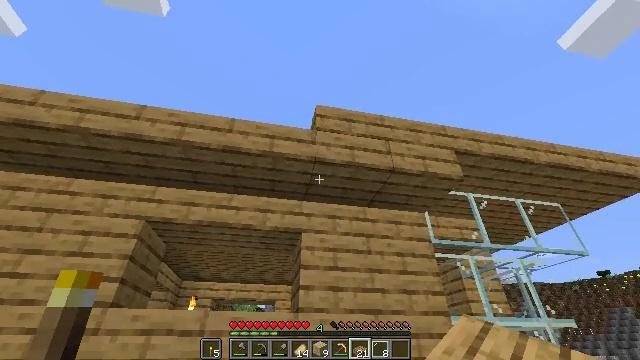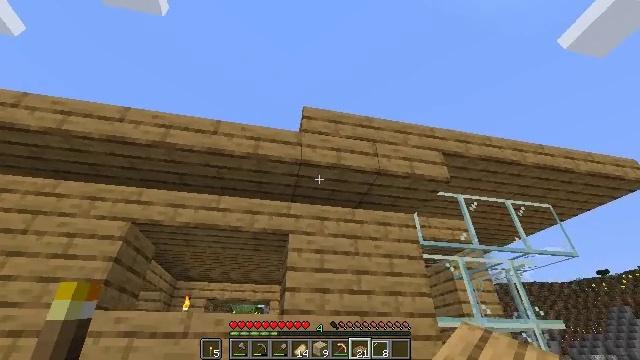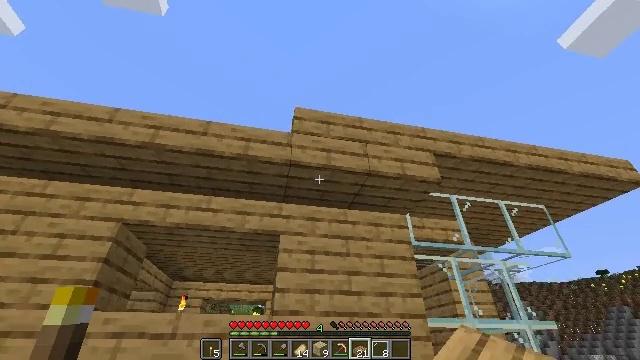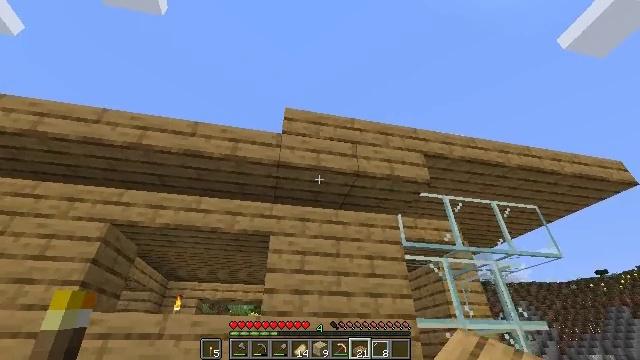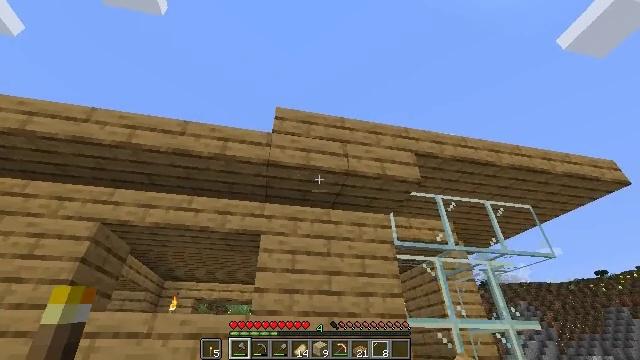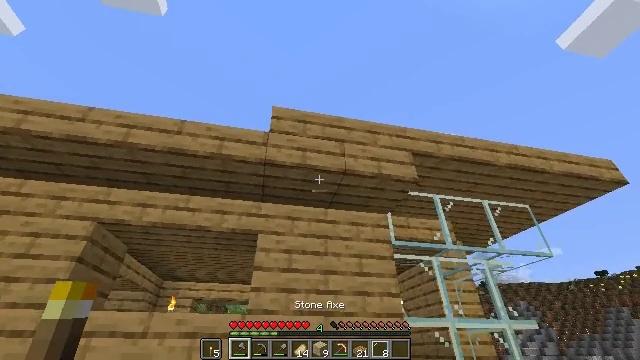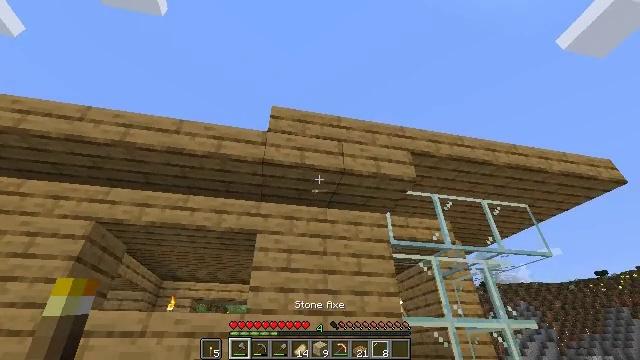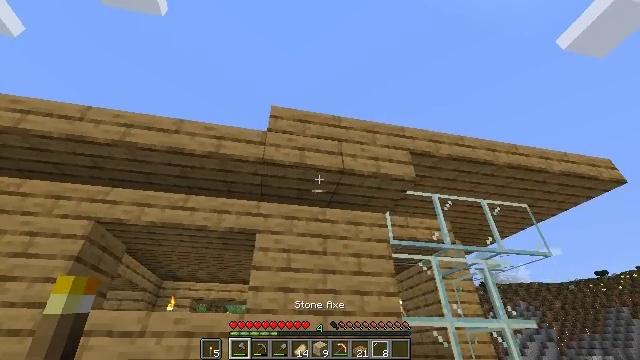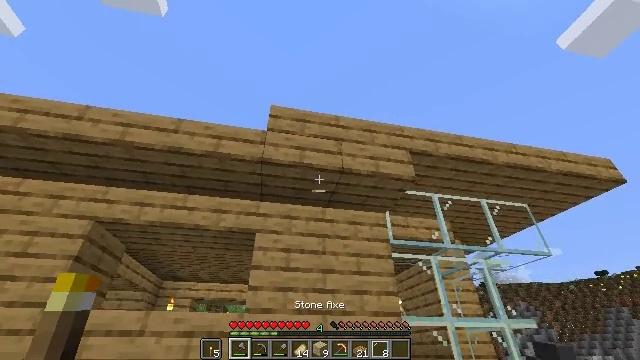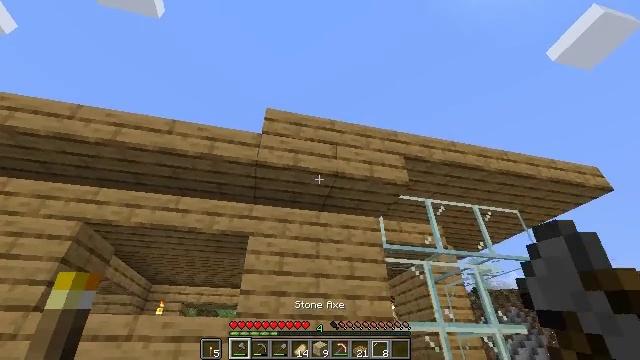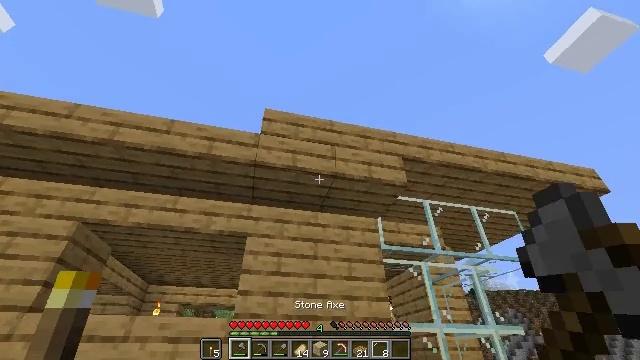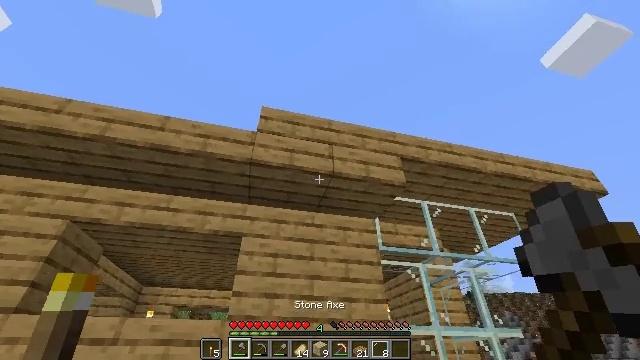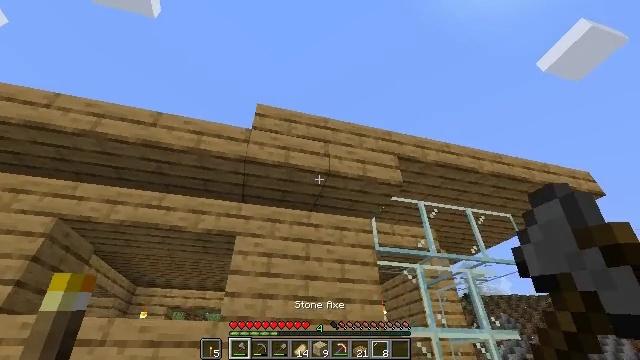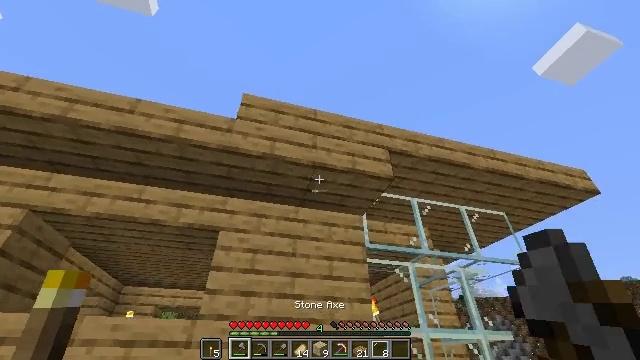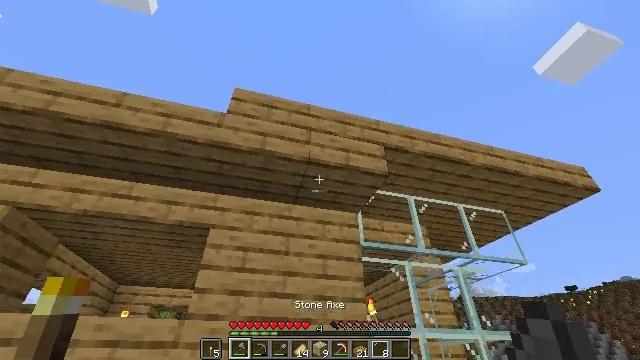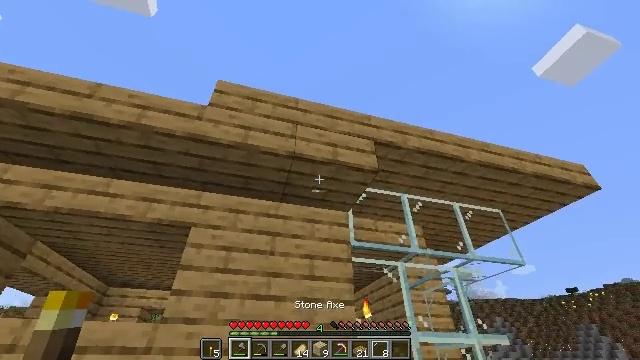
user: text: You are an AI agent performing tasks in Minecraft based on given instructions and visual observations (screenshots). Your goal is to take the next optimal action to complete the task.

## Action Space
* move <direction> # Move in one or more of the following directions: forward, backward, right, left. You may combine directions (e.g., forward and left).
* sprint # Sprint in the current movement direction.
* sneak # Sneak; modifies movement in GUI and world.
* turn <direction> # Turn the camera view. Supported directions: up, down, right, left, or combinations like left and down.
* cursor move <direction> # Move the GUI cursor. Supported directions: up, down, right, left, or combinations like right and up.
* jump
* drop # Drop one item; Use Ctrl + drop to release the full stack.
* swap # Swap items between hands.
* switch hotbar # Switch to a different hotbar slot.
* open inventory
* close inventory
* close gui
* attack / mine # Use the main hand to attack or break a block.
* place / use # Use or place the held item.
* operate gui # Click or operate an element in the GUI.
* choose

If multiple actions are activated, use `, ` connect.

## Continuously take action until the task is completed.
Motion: motion action
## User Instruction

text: Break the oak slab to get it back.
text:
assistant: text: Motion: move right
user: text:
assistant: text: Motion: move right
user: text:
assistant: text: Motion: no_op
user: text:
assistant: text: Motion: switch to hotbar 1
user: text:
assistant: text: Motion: switch to hotbar 1
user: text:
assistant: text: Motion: switch to hotbar 1
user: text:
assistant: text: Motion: no_op
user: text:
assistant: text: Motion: no_op
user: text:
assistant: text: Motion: turn right
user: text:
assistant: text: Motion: no_op
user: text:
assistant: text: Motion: move forward
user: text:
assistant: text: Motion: move forward and move right
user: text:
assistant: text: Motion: move forward and move right
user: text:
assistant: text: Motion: move forward and move right
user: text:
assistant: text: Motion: move forward and move right
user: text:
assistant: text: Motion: move forward and move right
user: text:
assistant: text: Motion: move forward and move right, turn left
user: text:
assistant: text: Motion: move forward and move right, turn left and up
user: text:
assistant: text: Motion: move forward and move right, turn left and up
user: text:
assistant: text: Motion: move right, turn left and up
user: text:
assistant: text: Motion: turn left, attack / mine
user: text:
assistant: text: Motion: attack / mine
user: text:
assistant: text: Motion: attack / mine
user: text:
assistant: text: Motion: attack / mine
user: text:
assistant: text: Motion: attack / mine
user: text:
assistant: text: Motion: attack / mine
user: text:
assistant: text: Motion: attack / mine
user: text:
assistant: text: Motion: attack / mine
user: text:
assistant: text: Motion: attack / mine
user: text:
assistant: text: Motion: turn left, attack / mine